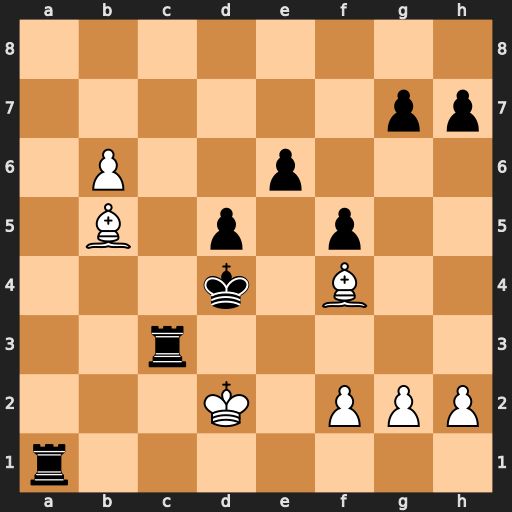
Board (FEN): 8/6pp/1P2p3/1B1p1p2/3k1B2/2r5/3K1PPP/r7
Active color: w
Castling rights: -
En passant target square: -
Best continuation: Be3+ Rxe3 fxe3+ Kc5 b7